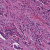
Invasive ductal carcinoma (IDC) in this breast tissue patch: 1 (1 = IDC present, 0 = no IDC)